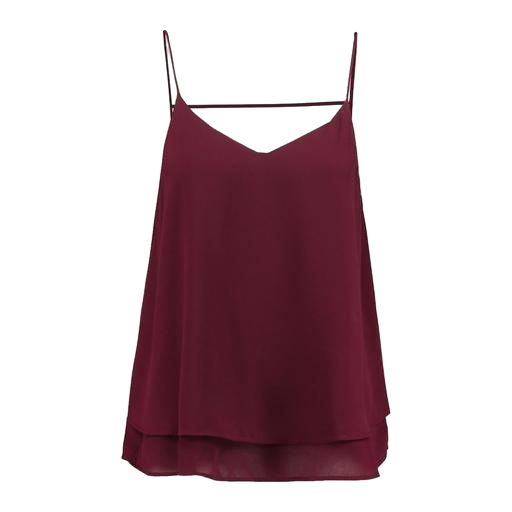
double layer cami, red double strap v-back camisole, layered tank top, white background